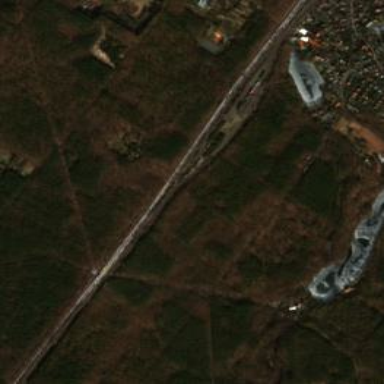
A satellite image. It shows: Railway area.